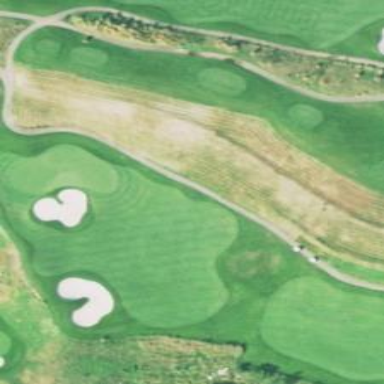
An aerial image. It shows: View of golf hole.